Question: What is the value of this measurement?
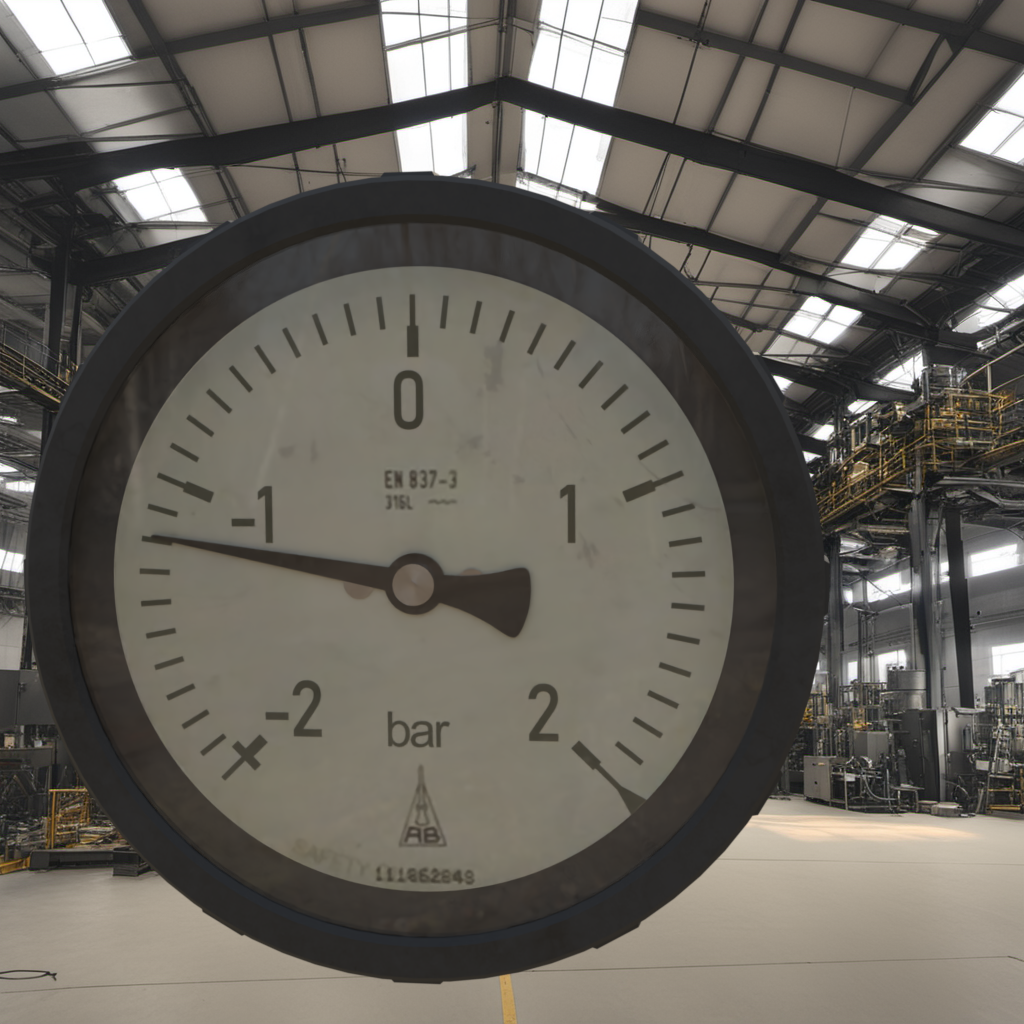
Answer: The result is -1.24
Question: What is the value range of this measurement?
Answer: The range is from -2 to 2
Question: What is the minimum and maximum reading range of this measurement?
Answer: The minimum value is -2 and the maximum value is 2